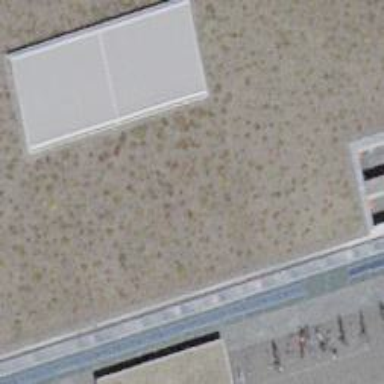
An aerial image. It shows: Bicycle parking area with stands available.